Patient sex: M
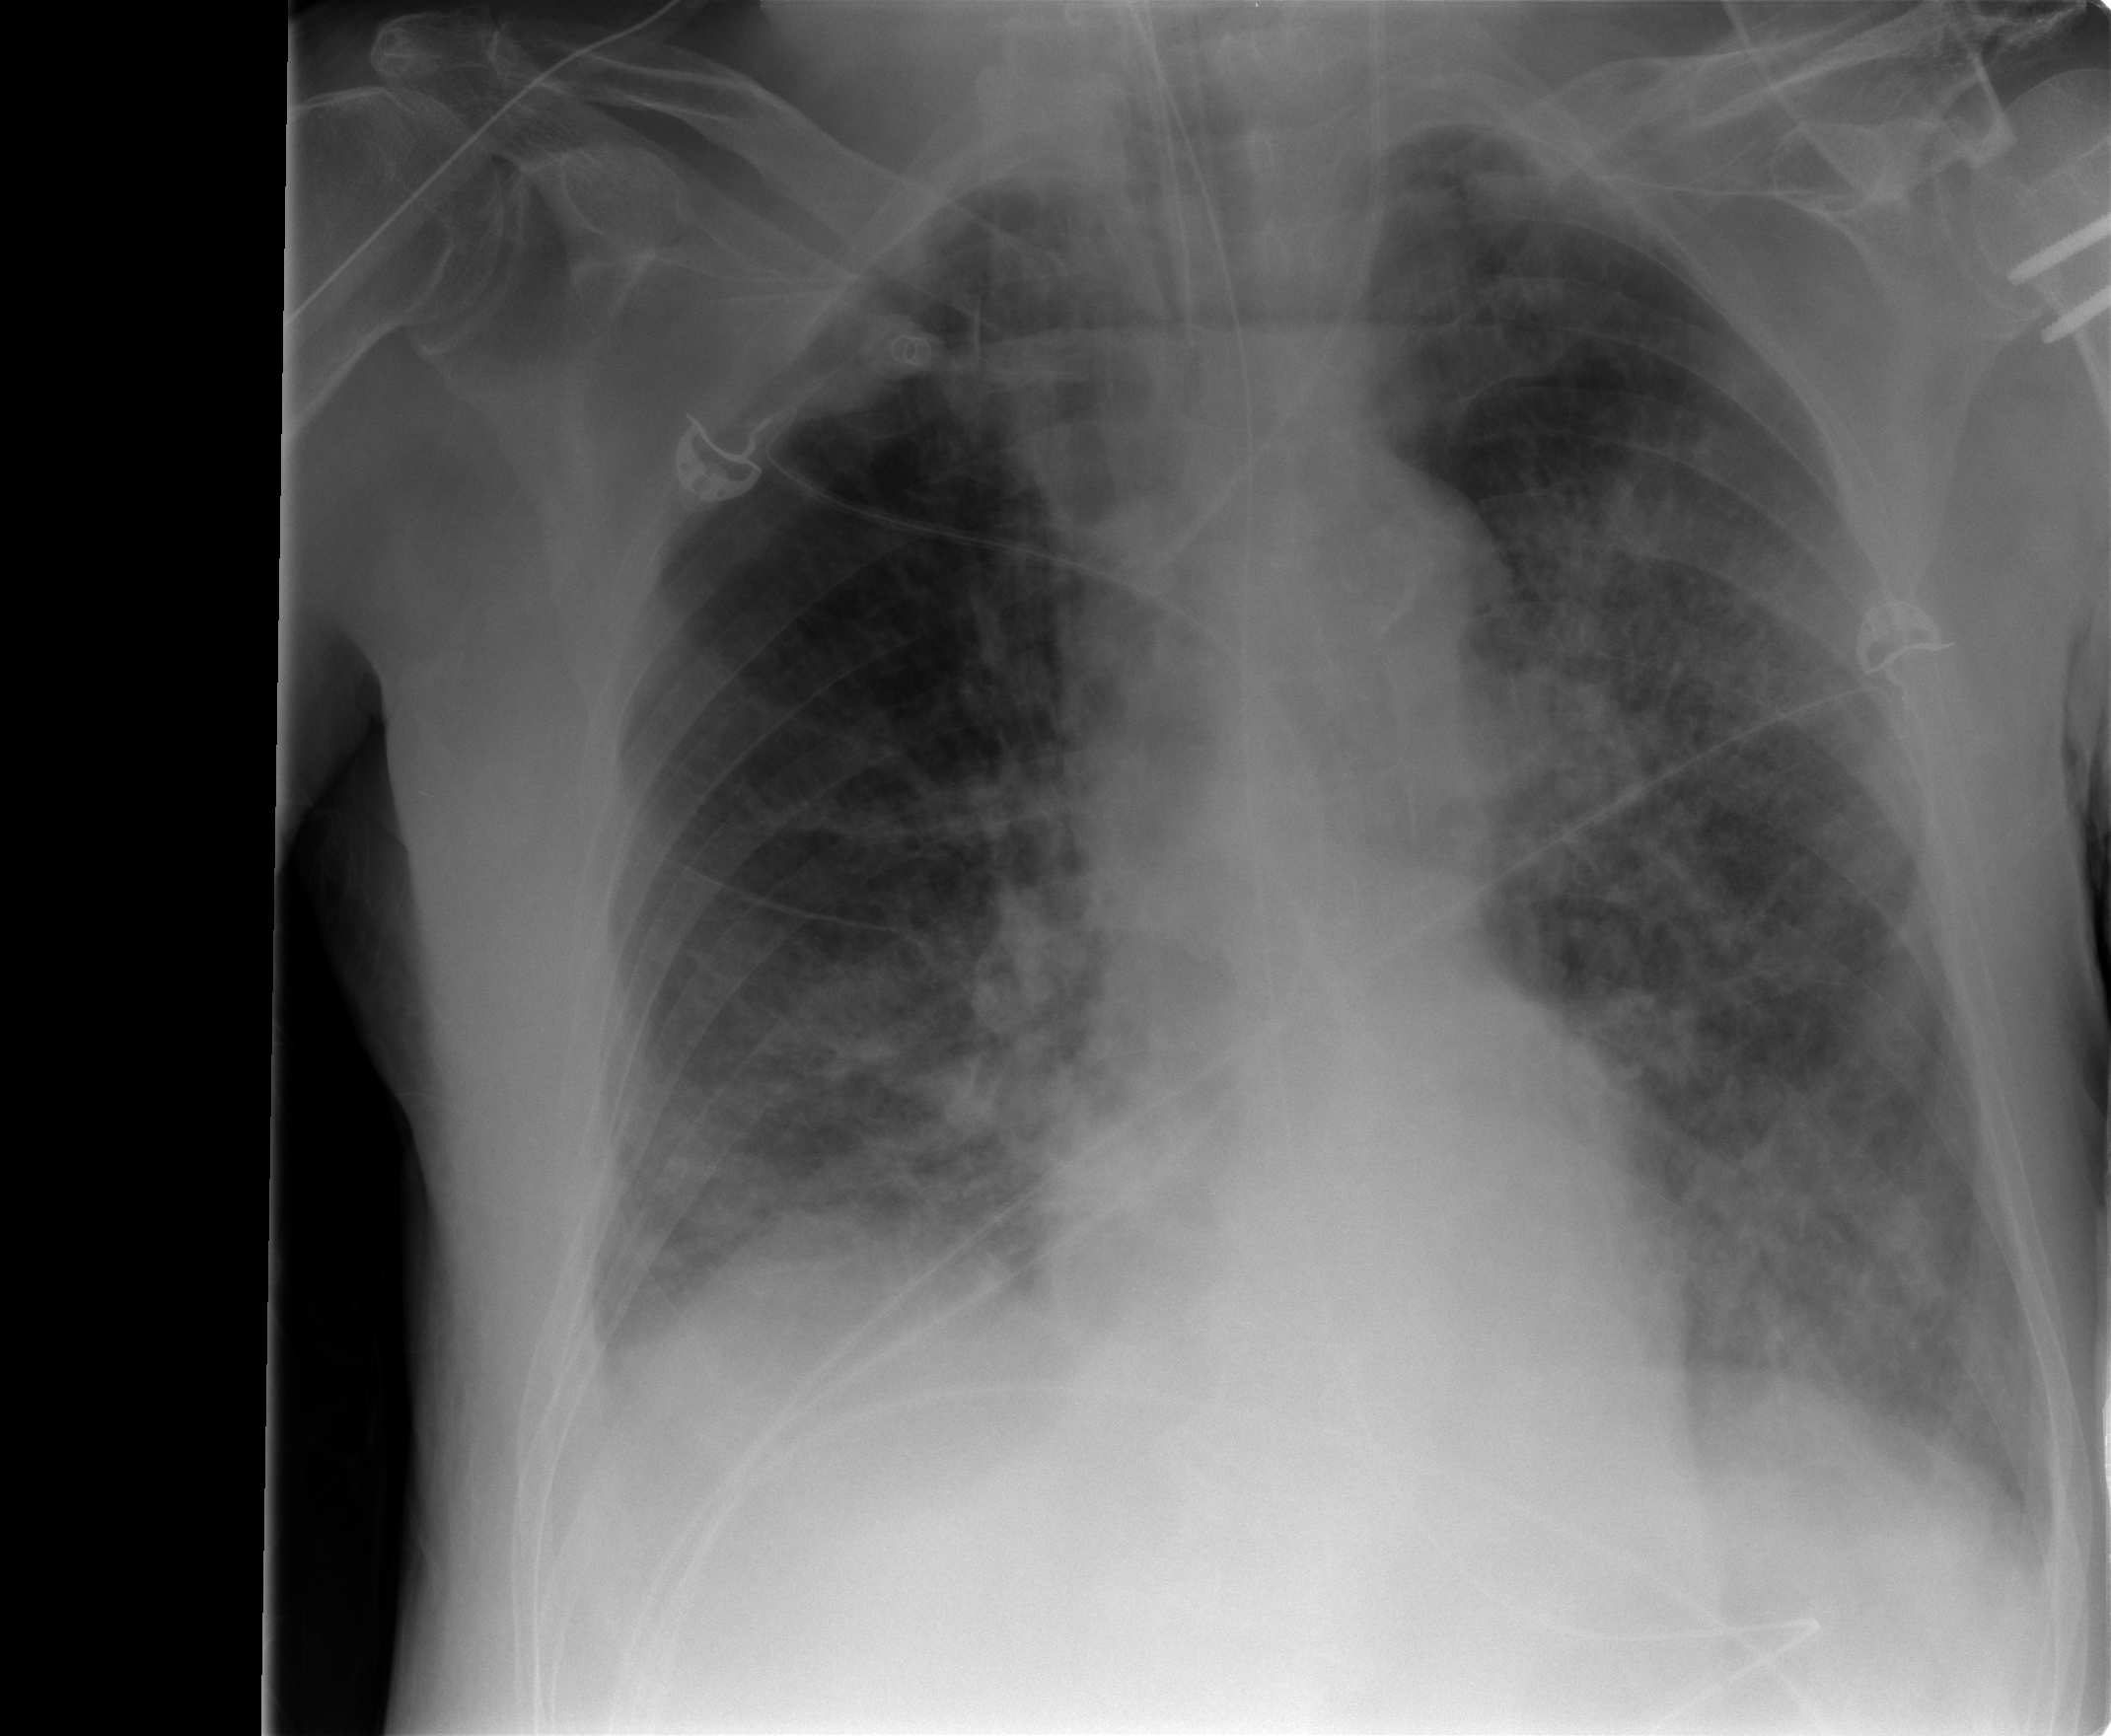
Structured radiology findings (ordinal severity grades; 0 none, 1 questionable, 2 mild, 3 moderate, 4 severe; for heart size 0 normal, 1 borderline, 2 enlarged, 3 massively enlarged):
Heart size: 0
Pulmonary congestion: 3
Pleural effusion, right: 2
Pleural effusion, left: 2
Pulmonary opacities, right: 1
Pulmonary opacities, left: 2
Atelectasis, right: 2
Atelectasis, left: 2